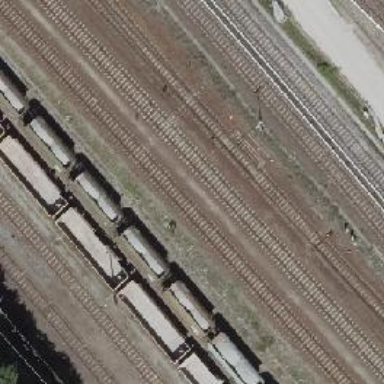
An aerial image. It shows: Railway switch.